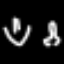
Label: squiggle